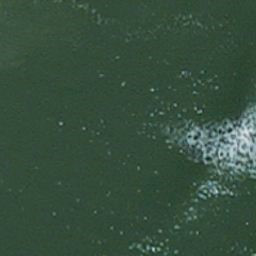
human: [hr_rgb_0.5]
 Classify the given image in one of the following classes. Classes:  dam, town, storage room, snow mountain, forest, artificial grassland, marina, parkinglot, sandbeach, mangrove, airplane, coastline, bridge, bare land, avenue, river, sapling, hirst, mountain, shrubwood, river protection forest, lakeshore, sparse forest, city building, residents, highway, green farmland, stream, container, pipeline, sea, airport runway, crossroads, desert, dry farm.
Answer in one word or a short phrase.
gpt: sea